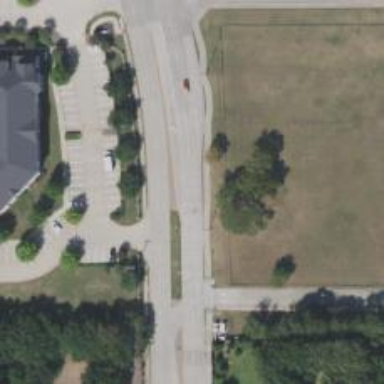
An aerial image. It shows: Secondary road with separate sidewalk.